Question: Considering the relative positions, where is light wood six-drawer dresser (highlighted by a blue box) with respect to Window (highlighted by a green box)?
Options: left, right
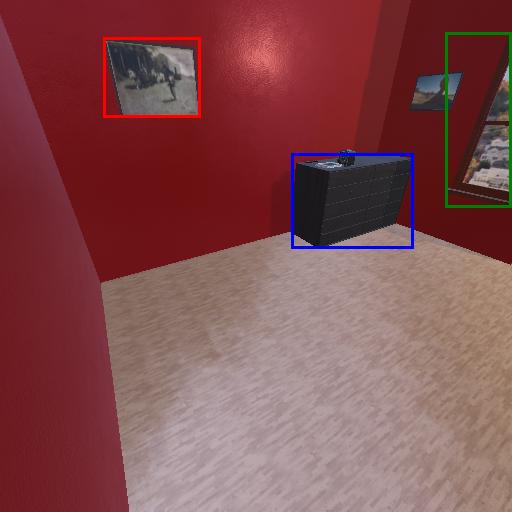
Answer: left